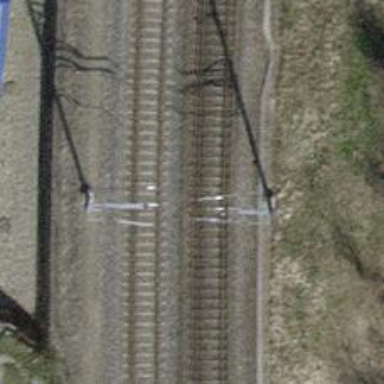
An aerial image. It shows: Single railway track with electrified contact line.